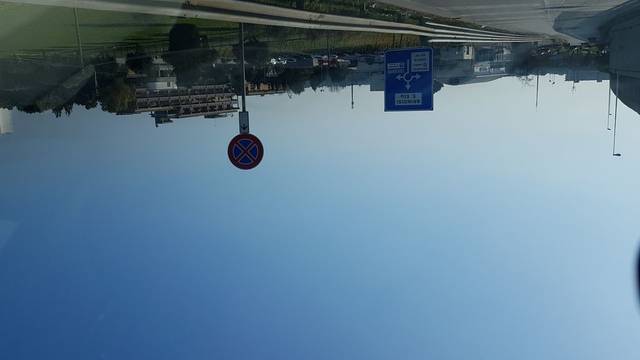
Region: Italy
Coordinates: 40.628, 17.919